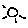
Label: sun